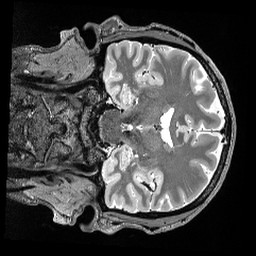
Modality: T2w
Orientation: coronal
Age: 46
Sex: male
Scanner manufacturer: siemens
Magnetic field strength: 3 T
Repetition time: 3.2 s
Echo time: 0.562 s